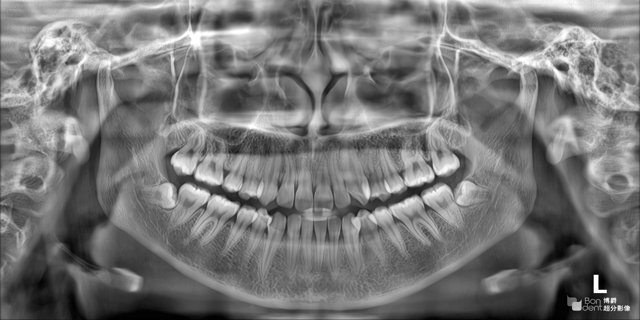
adult